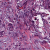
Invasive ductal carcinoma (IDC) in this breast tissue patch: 1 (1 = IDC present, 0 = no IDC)